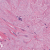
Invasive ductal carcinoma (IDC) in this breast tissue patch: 1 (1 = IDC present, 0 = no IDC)